Brain MRI, modality: hrT2
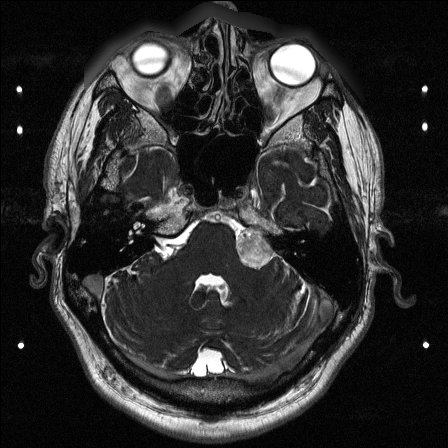